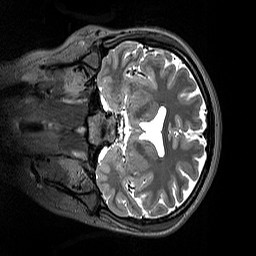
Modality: T2w
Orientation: coronal
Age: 24
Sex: female
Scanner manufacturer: siemens
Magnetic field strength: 3 T
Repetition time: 3.2 s
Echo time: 0.412 s